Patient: sex F, age 57
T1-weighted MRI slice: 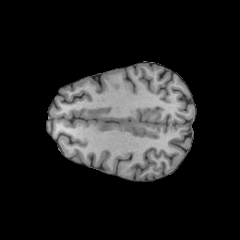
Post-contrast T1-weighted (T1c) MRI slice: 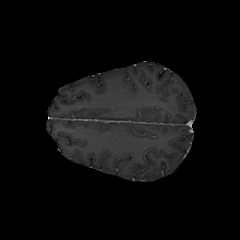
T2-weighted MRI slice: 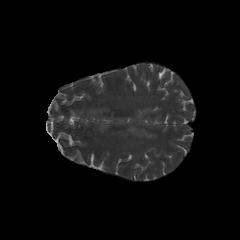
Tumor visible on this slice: no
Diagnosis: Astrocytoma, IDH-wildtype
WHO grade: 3